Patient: sex F, age 65
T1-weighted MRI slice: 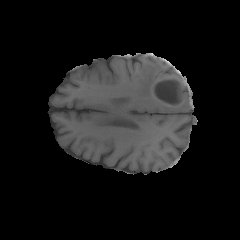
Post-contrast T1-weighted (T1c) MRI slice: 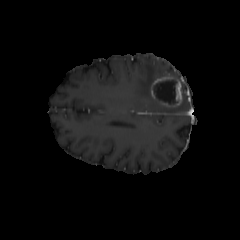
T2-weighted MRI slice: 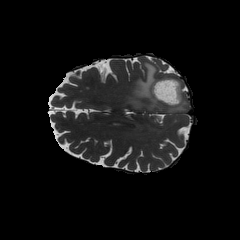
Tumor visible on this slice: yes
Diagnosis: Glioblastoma, IDH-wildtype
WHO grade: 4